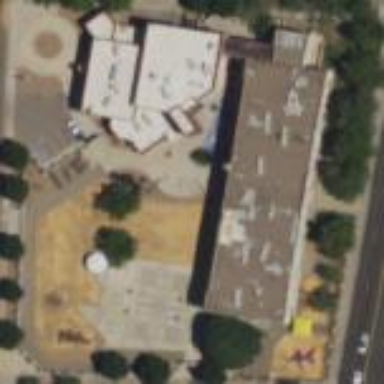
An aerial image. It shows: School.